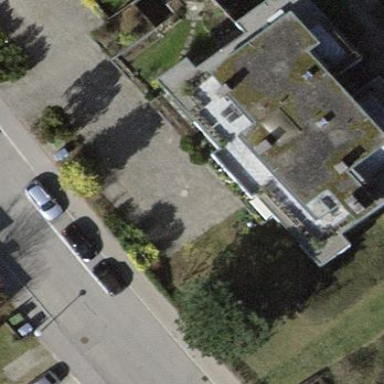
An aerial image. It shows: View of roof of building.